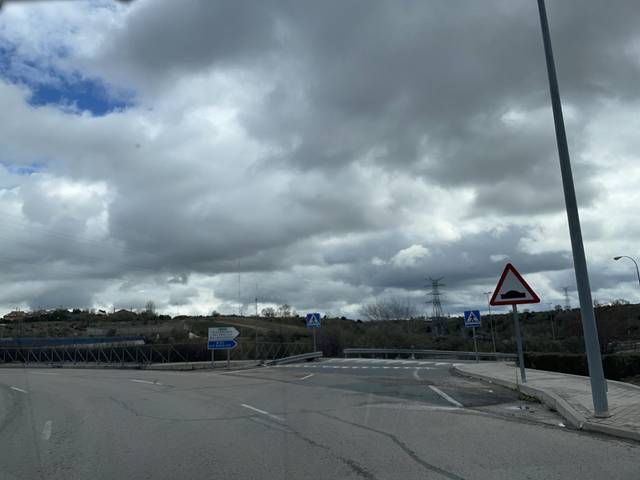
Region: Spain
Coordinates: 40.488, -3.897